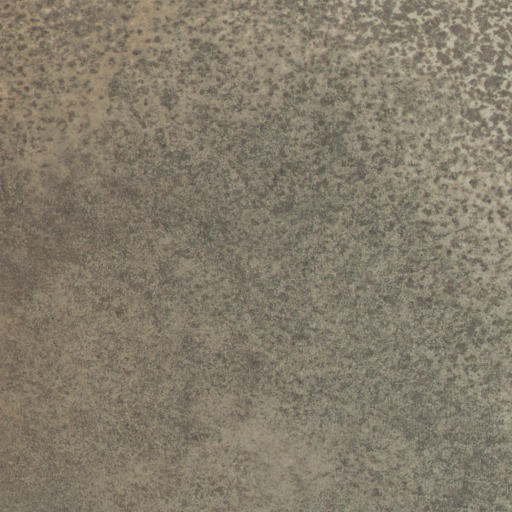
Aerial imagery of depression(s) in New Mexico named Armstrong Basin containing grassland and shrub